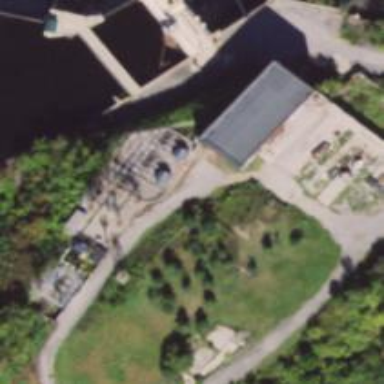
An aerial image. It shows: Power station.